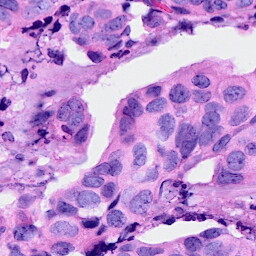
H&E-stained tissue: Breast